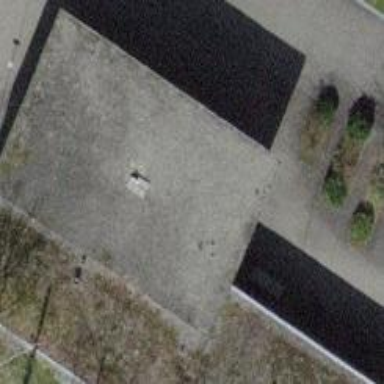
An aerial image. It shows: Bench for seating.